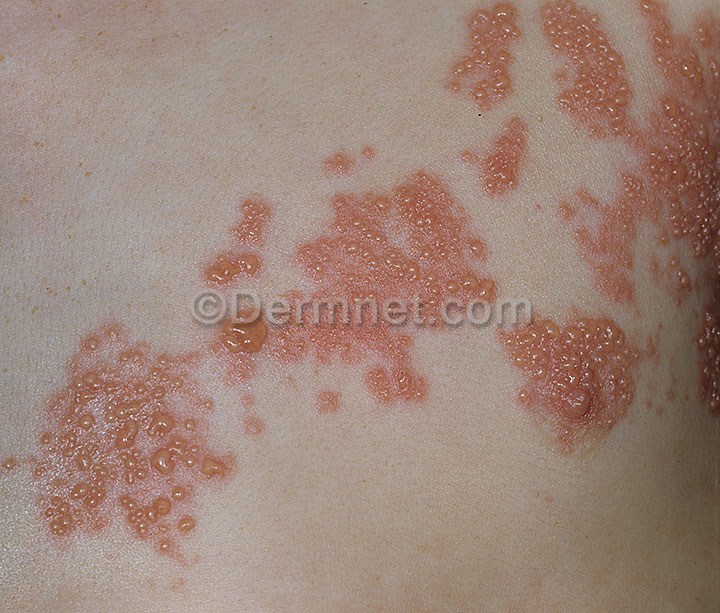
Disease: Warts Molluscum and other Viral Infections